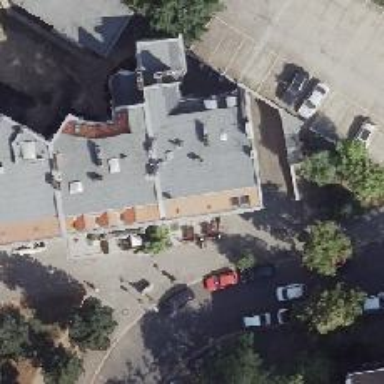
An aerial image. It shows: Pub.